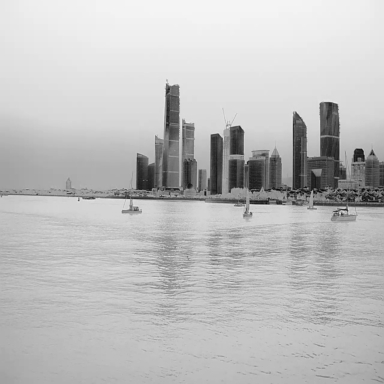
There are five objects shown in the infrared image, including four sailboats, and a container_ship.